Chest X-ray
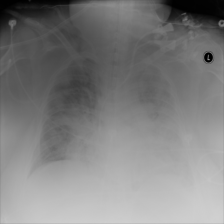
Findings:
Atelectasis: negative
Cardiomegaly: negative
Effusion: negative
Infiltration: negative
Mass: negative
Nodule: negative
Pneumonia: negative
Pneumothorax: negative
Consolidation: negative
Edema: negative
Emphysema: negative
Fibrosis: negative
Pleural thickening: negative
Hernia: negative